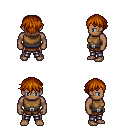
a pixel art fantasy rpg character, male body template, human, dark skin, leather chest armor, metal pants, brunette short bangs hairstyle, four views (front, back, left, right), 2x2 character sprite sheet, small pixel art, hard edges, no anti-aliasing